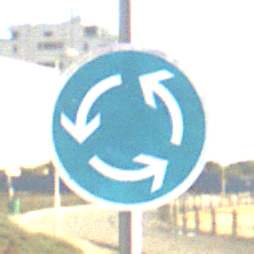
Verkehrszeichen: Kreisverkehr
Umgebung: Outdoor, Suburban
Tageszeit: MorningAfternoon
Wetter: PartlyCloudy
Licht: Natural
Jahreszeit: NotSpecified
Kontrast: HighContrast